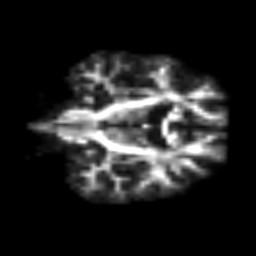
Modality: FA
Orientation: coronal
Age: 64
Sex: male
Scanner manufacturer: siemens
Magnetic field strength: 3 T
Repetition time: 3.2 s
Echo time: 0.081 s